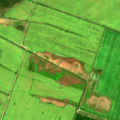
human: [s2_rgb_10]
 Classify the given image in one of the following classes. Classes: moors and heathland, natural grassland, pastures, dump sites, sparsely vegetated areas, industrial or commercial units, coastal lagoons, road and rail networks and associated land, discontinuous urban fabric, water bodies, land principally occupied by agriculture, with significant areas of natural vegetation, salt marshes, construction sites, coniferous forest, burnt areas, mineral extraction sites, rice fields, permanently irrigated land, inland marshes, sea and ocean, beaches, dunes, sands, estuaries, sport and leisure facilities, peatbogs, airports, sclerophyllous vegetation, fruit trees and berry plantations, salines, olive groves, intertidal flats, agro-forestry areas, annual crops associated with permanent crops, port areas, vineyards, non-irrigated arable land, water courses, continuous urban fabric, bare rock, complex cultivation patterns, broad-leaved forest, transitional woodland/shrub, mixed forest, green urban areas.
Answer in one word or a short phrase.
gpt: non-irrigated arable land